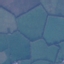
Label: Pasture